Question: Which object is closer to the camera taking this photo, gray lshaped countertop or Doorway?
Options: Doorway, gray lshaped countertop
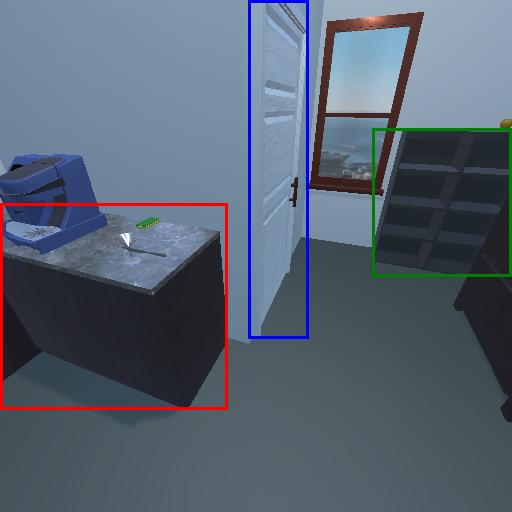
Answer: Doorway